Question: I have a build a function using PHP IMAP to retrieve the email from G-mail. the function was going well every retreiving the message from gmail account but there was still a bit problem with decode subject and date in Japan language. Exactly for decoding in the message it worked. So I would like to ask you how can I decode subject to be readable with PHP.
Here is my function :
'''
<?php
$hostname = '{********:993/imap/ssl}INBOX';
$username = '*********';
$password = '******';
$inbox = imap_open($hostname,$username,$password) or die('Cannot connect to server: ' . imap_last_error());
$emails = imap_search($inbox,'ALL');
if($emails) {
$output = '';
rsort($emails);
foreach($emails as $email_number) {
$overview = imap_fetch_overview($inbox,$email_number,0);
$structure = imap_fetchstructure($inbox, $email_number);
if(isset($structure->parts) && is_array($structure->parts) && isset($structure->parts[1])) {
$part = $structure->parts[1];
$message = imap_fetchbody($inbox,$email_number,2);
if($part->encoding == 3) {
$message = imap_base64($message);
} else if($part->encoding == 1) {
$message = imap_8bit($message);
} else {
$message = imap_qprint($message);
}
}
$output.= '<div class="toggle'.($overview[0]->seen ? 'read' : 'unread').'">';
$output.= '<span class="from">From: '.utf8_decode(imap_utf8($overview[0]->from)).'</span>';
$output.= '<span class="date">on '.utf8_decode(imap_utf8($overview[0]->date)).'</span>';
$output.= '<br /><span class="subject">Subject('.$part->encoding.'): '.utf8_decode(imap_utf8($overview[0]->subject)).'</span> ';
$output.= '</div>';
$output.= '<div class="body">'.$message.'</div><hr />';
}
echo $output;
}
imap_close($inbox);
?>
'''
and the result (not correct) :

Could anyone tell me which function in PHP can solve this problem.
Regards,
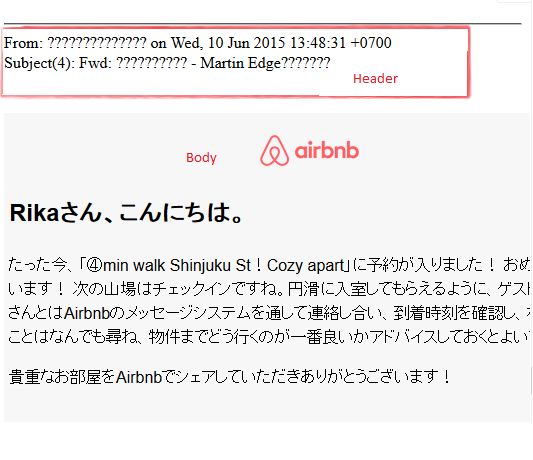
Answer: '''
public function encodeToUtf8($string) {
mb_internal_encoding("utf-8");
$str_japan = mb_convert_encoding($string, "UTF-8", "ISO-2022-JP");
//"=?iso-2022-jp?B?GyRCQjZCPjhsOEBCLDtuGyhCIC0gdGVzdGluZw==?=";
return mb_decode_mimeheader($str_japan);
}
'''
usage :
'''
encodeToUtf8($overview[0]->date);
encodeToUtf8($overview[0]->subject);
'''